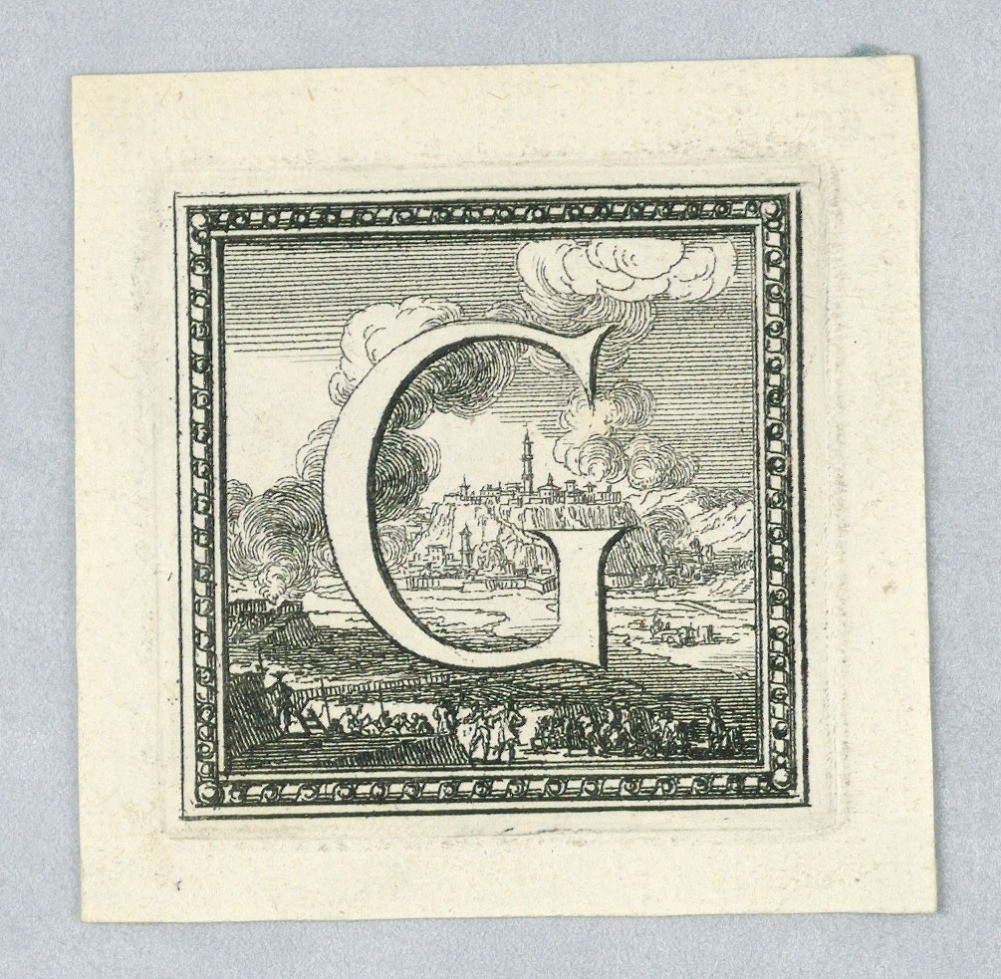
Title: Figural Letter, Capital G from a Story of Louis XIV of France
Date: ca. 1700
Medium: Etching with engraving on paper
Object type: Print
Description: Shown against the siege of a mountain fortress. Moulded frame.